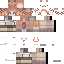
A female human skin with medium skin, wearing brown long hair dressed in a blue hoodie and brown pants, featuring a closed mouth.